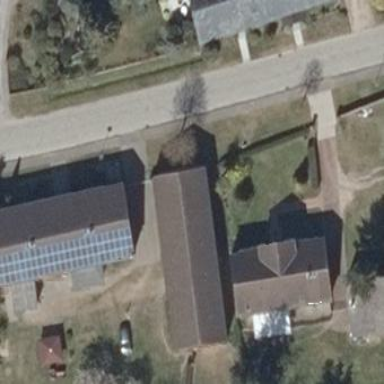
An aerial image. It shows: Small solar photovoltaic panel generator inside building.